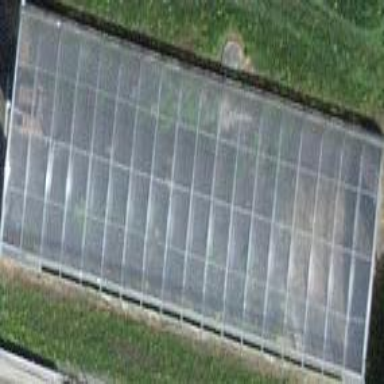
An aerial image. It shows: Greenhouse.